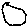
Label: circle